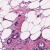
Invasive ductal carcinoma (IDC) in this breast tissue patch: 1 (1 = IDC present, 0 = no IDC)